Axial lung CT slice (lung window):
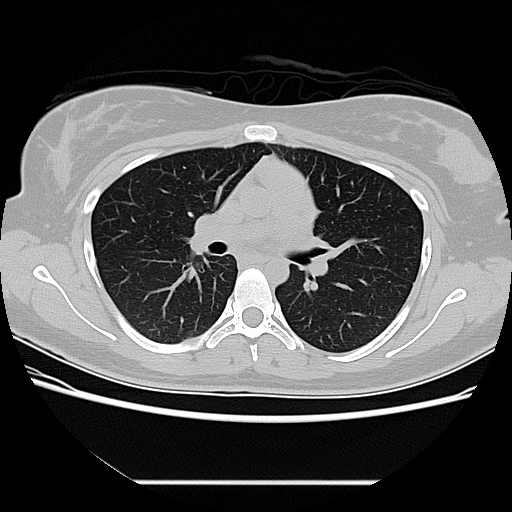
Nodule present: no